Field crop: maize
Growth stage: 2
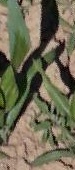
Species: maize